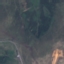
Land use / land cover: HerbaceousVegetation